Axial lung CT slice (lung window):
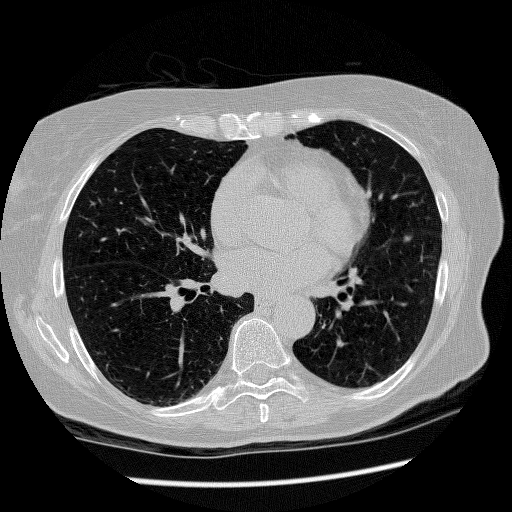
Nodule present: no